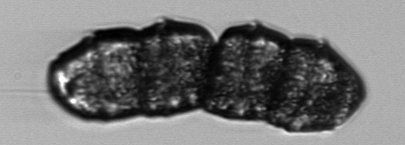
Label: Margalefidinium